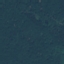
Land use / land cover class: Forest